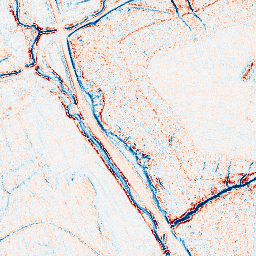
Category: edge_preserving
Decomposition family: anisotropic_diffusion
Decomposition parameters: iterations: 20
kappa: 10
gamma: 0.05
Upsampling method: fft_zeropad
Upsampling parameters: scale: 8
Upsampling scale: 8